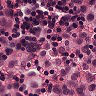
Metastatic tissue present: no